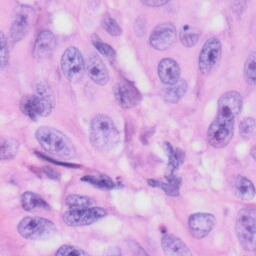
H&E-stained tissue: Skin